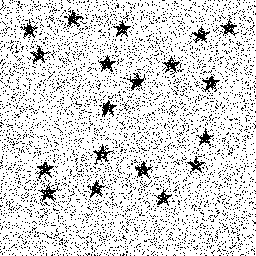
Squares: 0
Triangles: 0
Stars: 19
Total shapes: 19